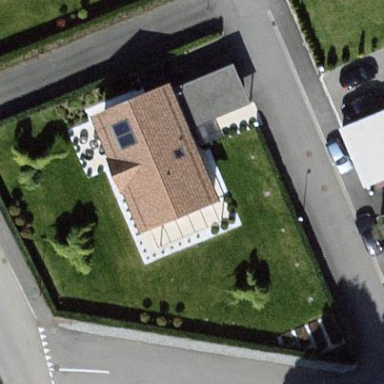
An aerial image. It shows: Gabled building with roof oriented along its structure.